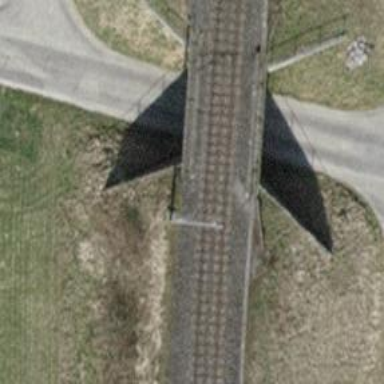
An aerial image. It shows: Railway bridge with electrified contact line. There is one track on the bridge.